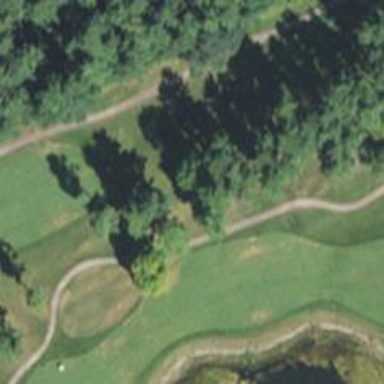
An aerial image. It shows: Path for both roads and golfers.